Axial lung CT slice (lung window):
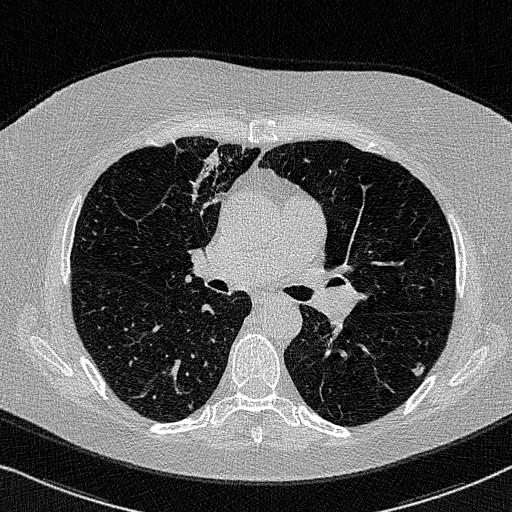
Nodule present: yes
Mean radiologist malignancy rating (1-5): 3.5